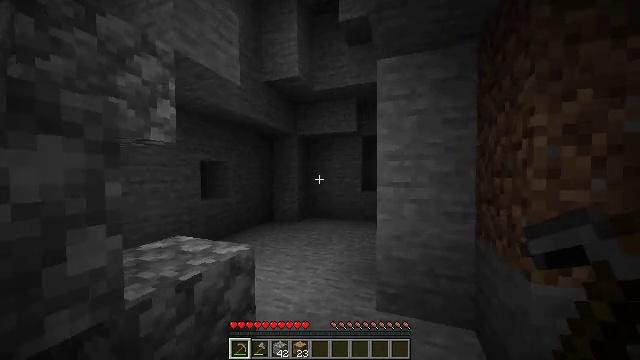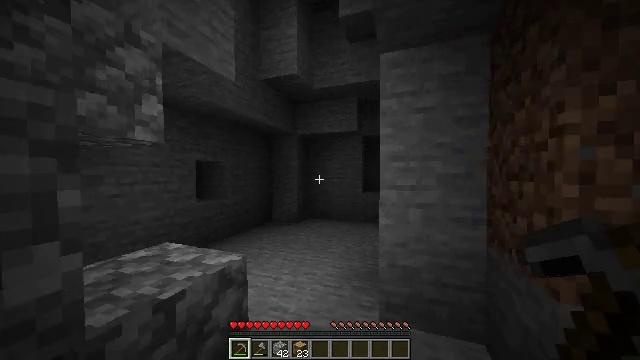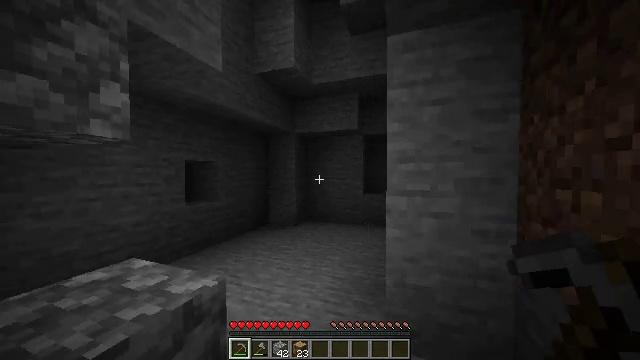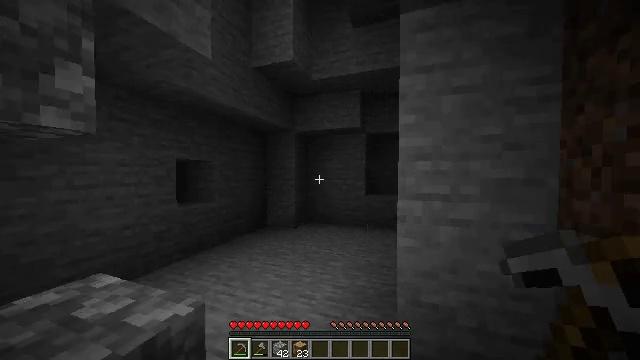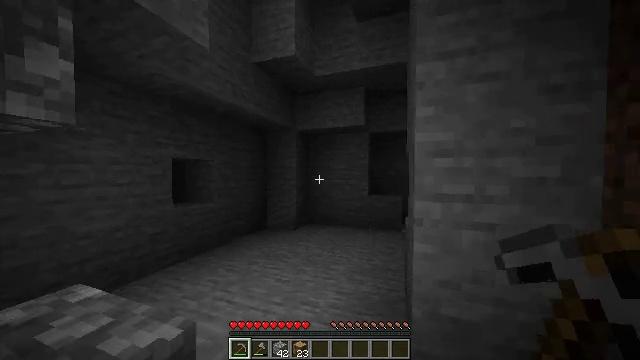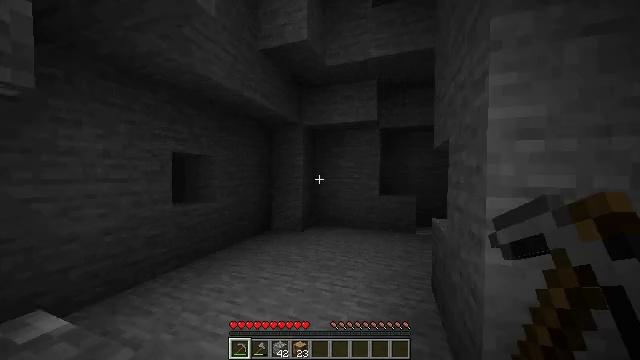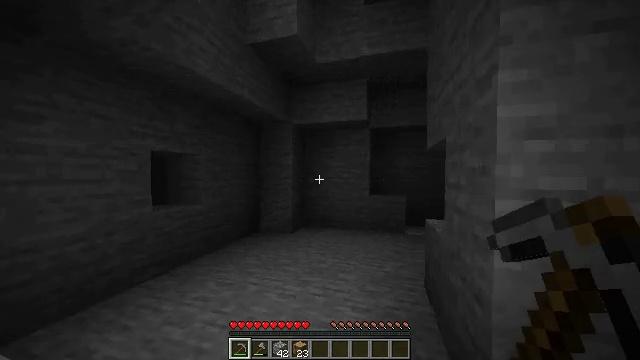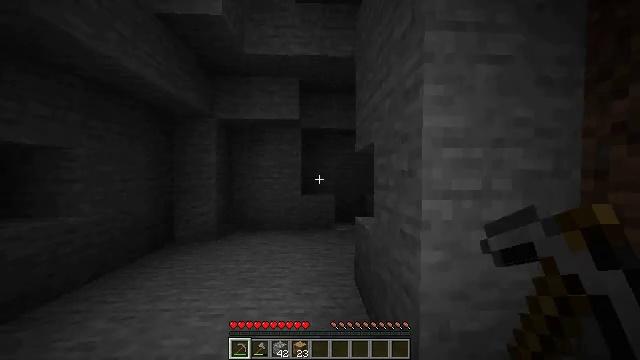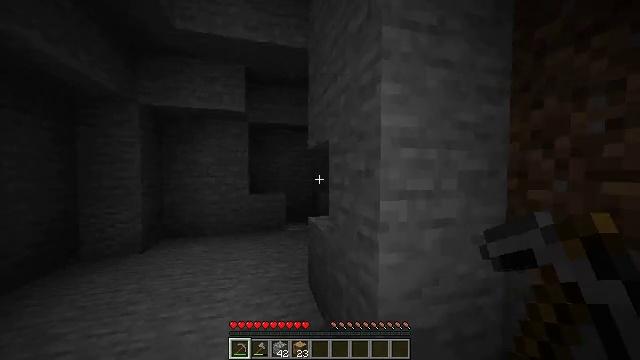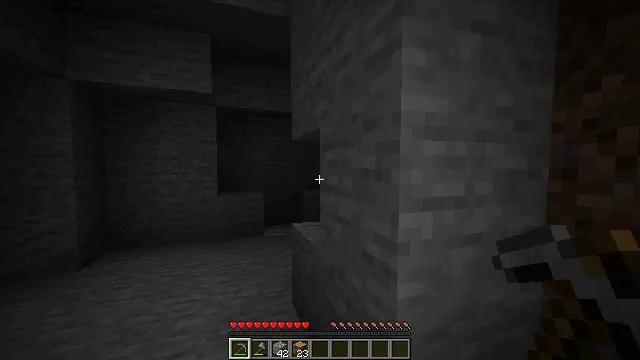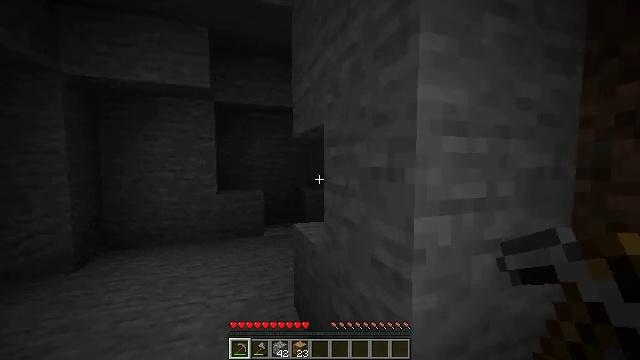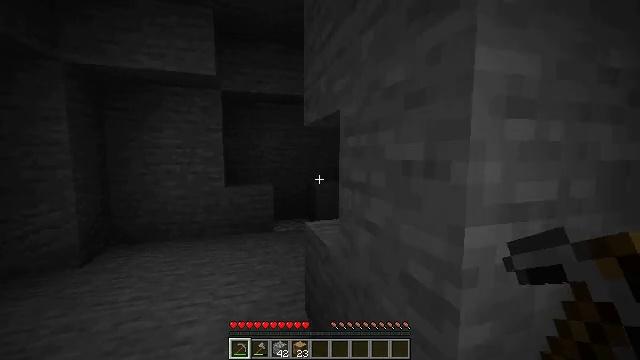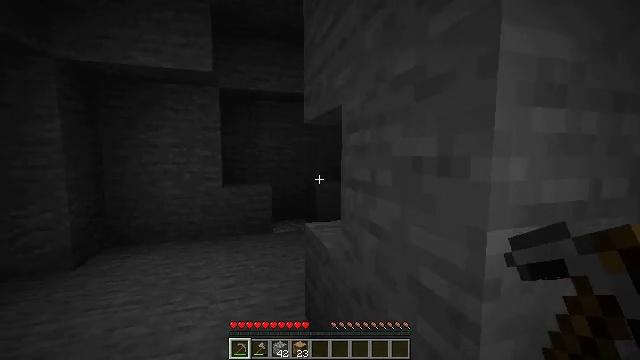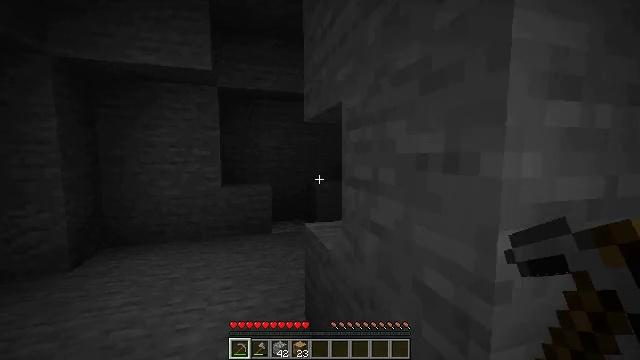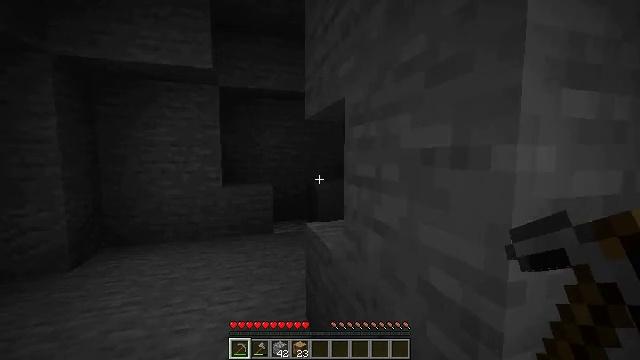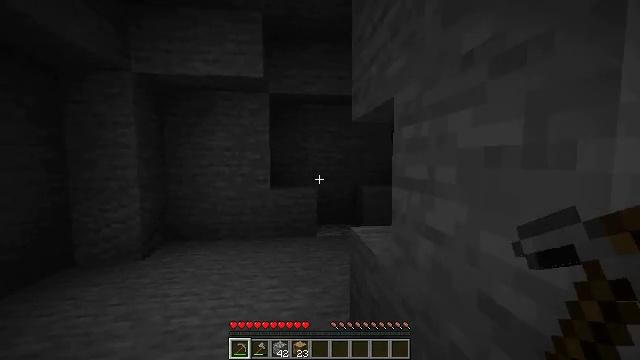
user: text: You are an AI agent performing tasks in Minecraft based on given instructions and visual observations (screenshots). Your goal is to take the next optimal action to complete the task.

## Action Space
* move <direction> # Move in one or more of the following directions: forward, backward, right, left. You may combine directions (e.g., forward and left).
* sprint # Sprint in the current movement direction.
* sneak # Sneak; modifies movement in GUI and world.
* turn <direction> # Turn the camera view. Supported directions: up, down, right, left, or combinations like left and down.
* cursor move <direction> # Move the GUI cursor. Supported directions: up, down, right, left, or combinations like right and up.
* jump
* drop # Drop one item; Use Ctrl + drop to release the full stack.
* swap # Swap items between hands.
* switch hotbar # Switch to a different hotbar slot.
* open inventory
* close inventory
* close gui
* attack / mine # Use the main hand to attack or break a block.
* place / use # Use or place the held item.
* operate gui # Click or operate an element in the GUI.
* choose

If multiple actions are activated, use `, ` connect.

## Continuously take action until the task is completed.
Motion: motion action
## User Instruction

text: Gather oak leaves by attacking.
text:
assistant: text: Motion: move forward, sprint
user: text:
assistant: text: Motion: move forward, sprint
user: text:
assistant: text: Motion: move forward and move left
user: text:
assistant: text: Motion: move forward and move left
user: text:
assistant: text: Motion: move forward and move left
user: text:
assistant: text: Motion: move forward and move left, turn right
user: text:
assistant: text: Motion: move forward and move left, turn right
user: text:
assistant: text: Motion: move forward and move left, turn right
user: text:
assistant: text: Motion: move forward, turn right and down
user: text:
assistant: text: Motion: move forward
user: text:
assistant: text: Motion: turn left and down
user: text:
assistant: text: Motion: no_op
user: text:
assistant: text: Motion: no_op
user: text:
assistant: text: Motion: no_op
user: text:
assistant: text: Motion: move left, turn left
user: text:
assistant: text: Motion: move left, turn left
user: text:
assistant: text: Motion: move left, turn right and down
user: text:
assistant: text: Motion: move left, turn right
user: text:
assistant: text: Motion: move left, turn right
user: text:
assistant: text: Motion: move left, turn right
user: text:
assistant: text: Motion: move left, turn right
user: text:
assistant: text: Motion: move left, turn right
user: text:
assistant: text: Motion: move left
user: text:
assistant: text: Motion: move left
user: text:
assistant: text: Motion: move left, turn right
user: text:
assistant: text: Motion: move left, turn right
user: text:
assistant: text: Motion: turn right
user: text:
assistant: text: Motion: turn right
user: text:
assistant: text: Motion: no_op
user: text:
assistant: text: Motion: no_op